Question: I have a form with some inline inputs but the size of the label seems to dictate the size of the input box.
HTML
'''
<div class="form-inline">
<div class="form-group">
<label for="address3">Town</label>
<input type="text" name="sublocality" class="form-control fixedWidth" id="address3" placeholder="town">
</div>
<div class="form-group">
<label for="address4">City</label>
<input type="text" name="locality" class="form-control fixedWidth" id="address4" placeholder="City">
</div>
</div>
'''
Result

i would like all the input boxes to be the same width.
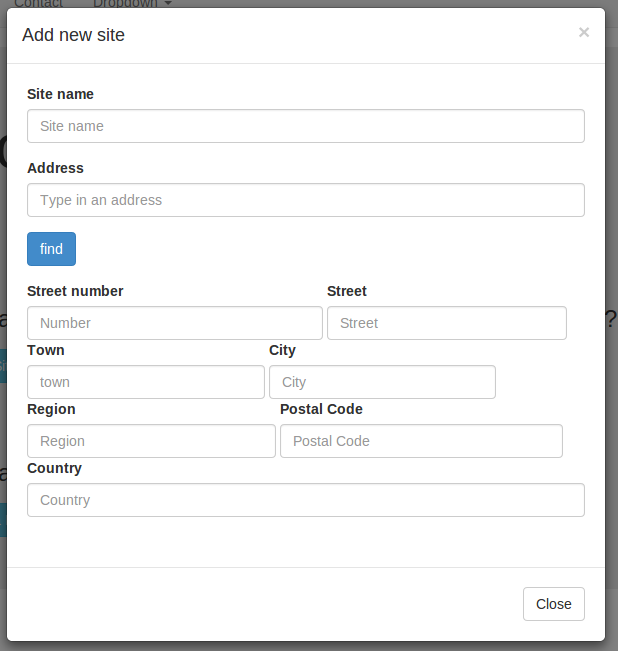
Answer: Use a 'col-sm-*' in all of your 'form-group', for example:
'''
<div class="form-group col-sm-3">
<label for="address3">Town</label>
<input type="text" name="sublocality" class="form-control fixedWidth" id="address3" placeholder="town">
</div>
'''